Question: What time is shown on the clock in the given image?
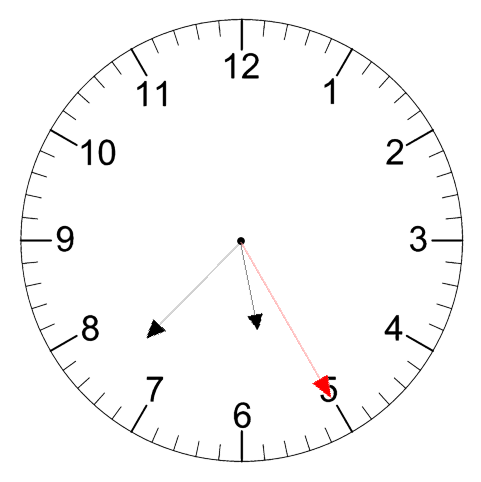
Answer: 05:37:25